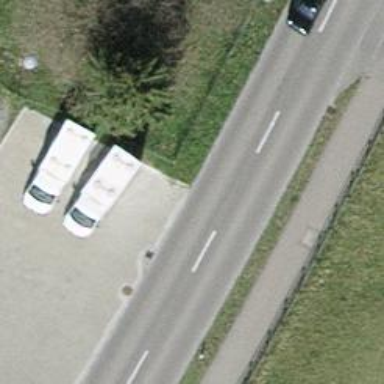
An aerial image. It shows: Tertiary road with asphalt surface and cycle track.